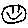
Label: smiley face